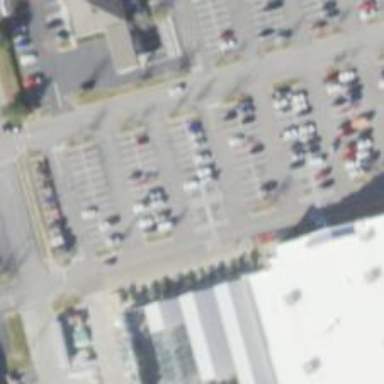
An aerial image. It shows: Parking space.